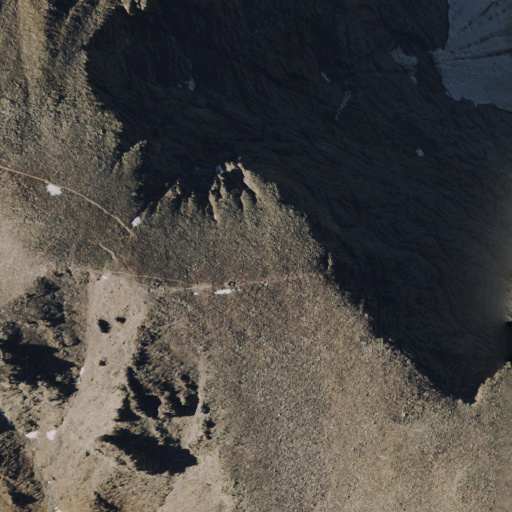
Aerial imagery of mountain in Nevada named Wheeler Peak containing barren land, shrub, and snow